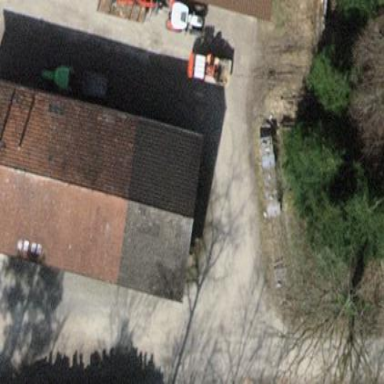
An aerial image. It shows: Service building.